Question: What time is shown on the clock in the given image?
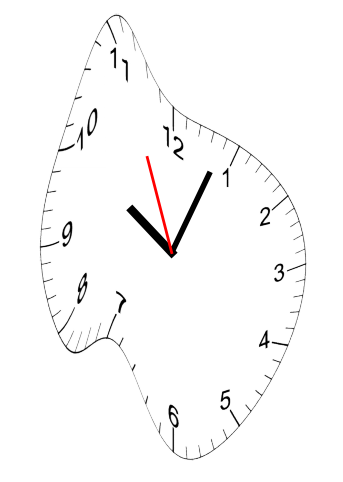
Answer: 10:03:56